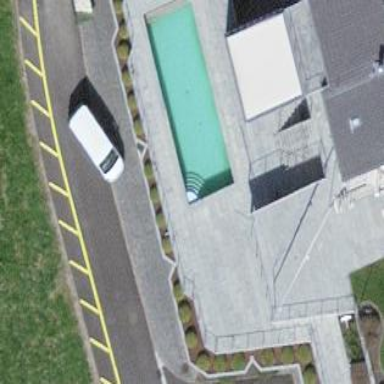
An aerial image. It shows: Swimming pool located in leisure land.